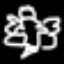
Label: angel